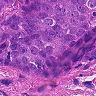
Metastatic tissue present: yes